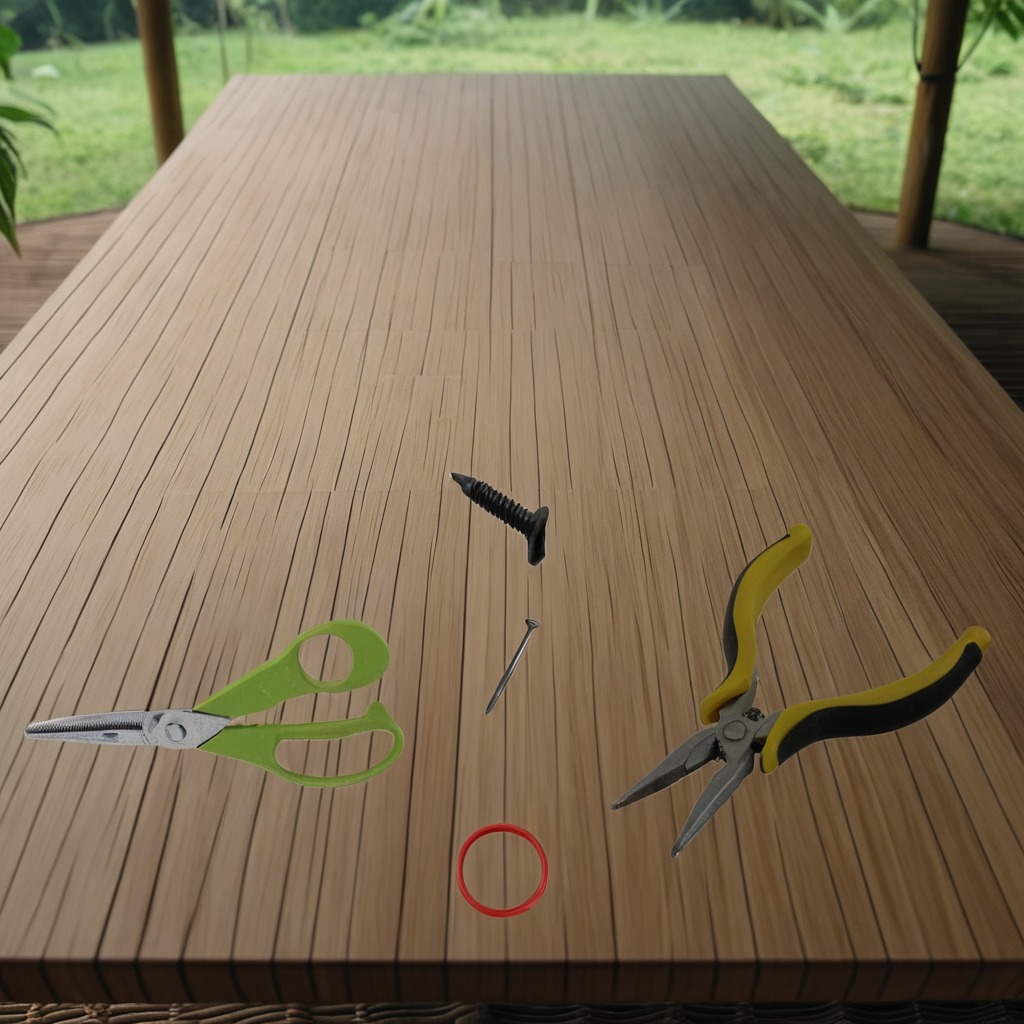
A rubber Oring, a metal machine screw, an iron nail, pliers, and a pair of scissors are lying on the wooden table.